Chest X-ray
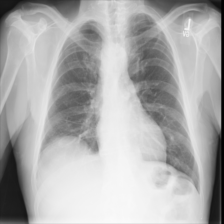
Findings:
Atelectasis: negative
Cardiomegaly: negative
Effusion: positive
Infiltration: negative
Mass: negative
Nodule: negative
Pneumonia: negative
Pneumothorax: negative
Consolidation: negative
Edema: negative
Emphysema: negative
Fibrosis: negative
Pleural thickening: negative
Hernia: negative